Question: [
I added procfile and checked if there are any folder naming issues. But still I am getting this error. Please help me with this.
Also I just noticed that I am getting the following error when I tried to run locally.
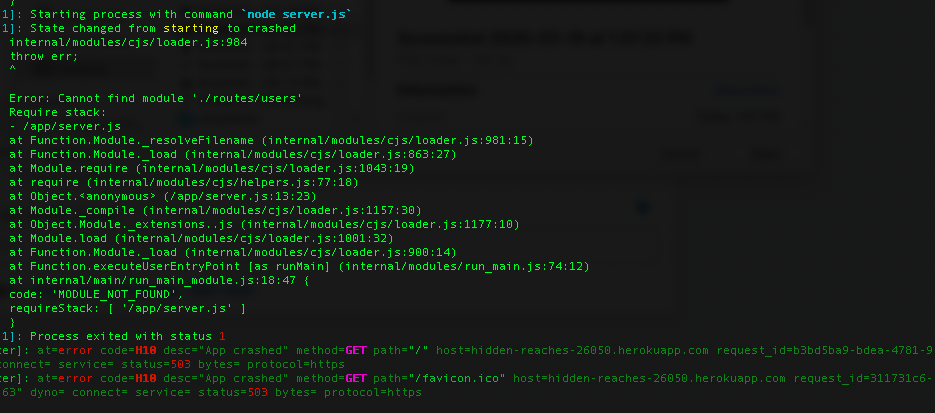
Answer: Try starting the server using 'npm start', if the 'users' is a file as in a javascript react file then capitalize its name and make it 'Users.js' and it says it can't find the module that you are trying to import so make sure you are not pointing to a folder